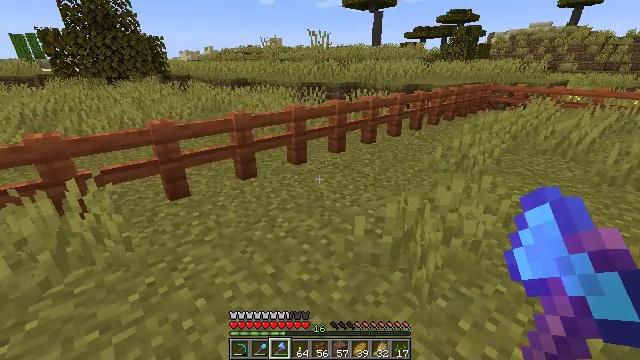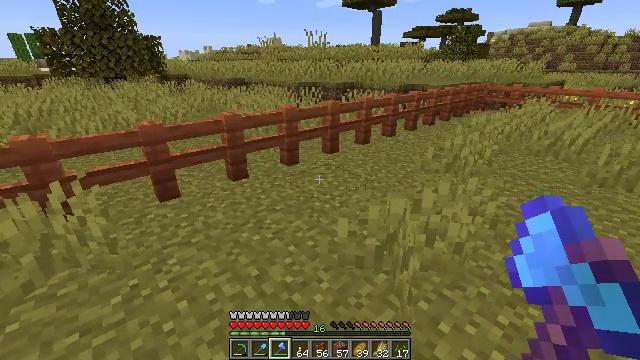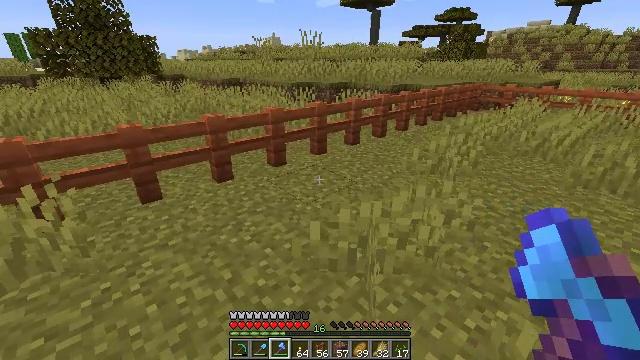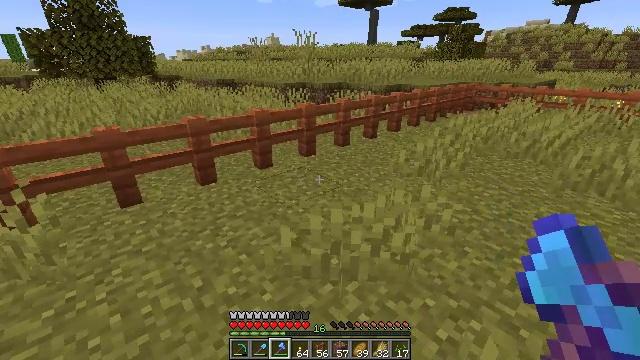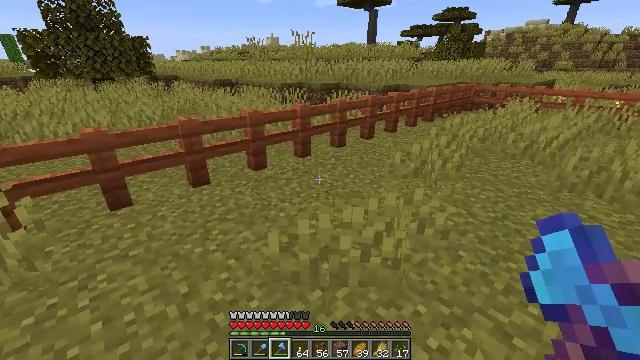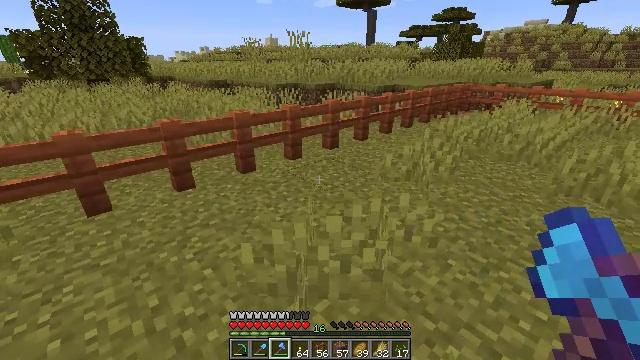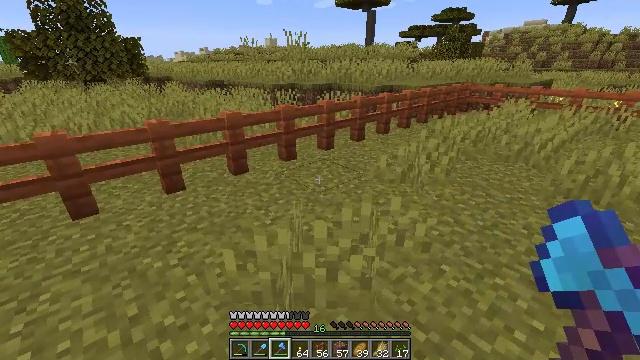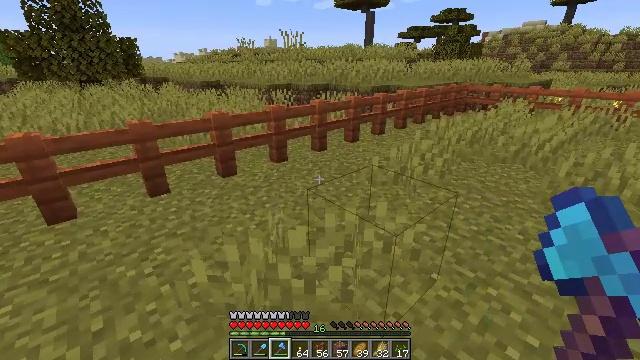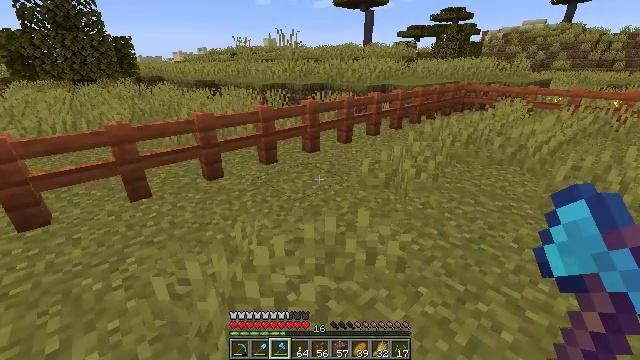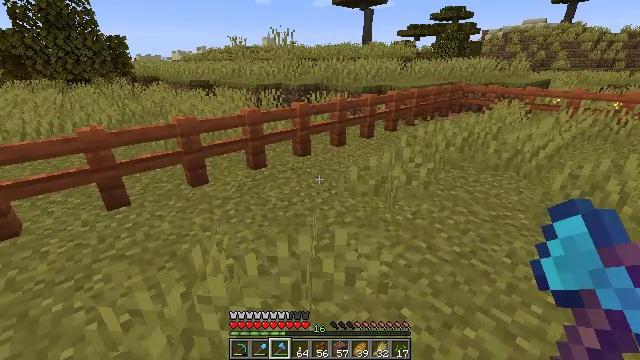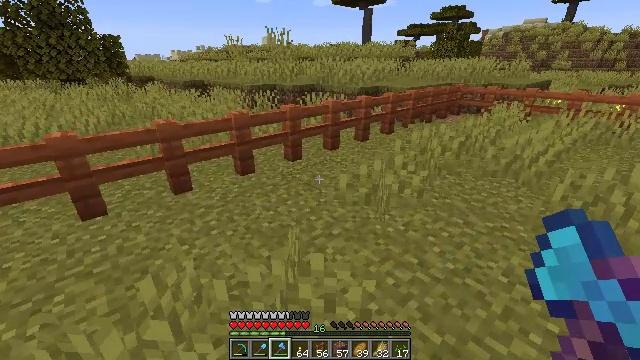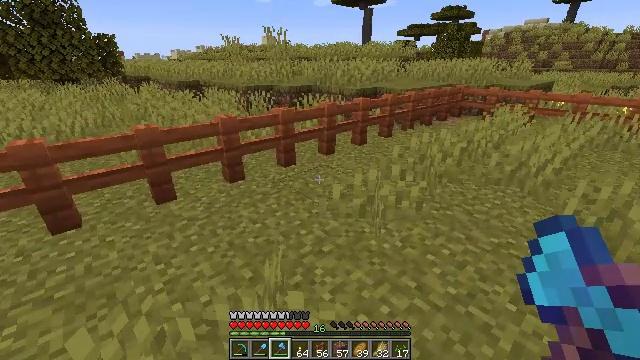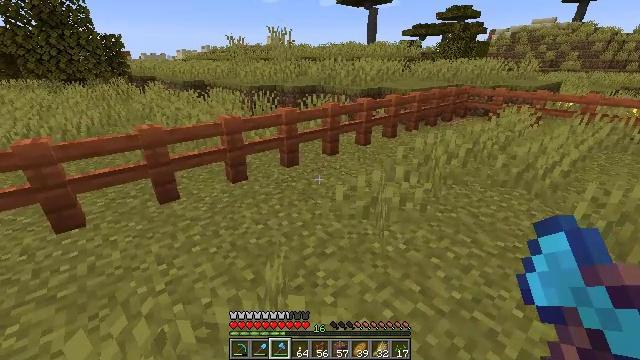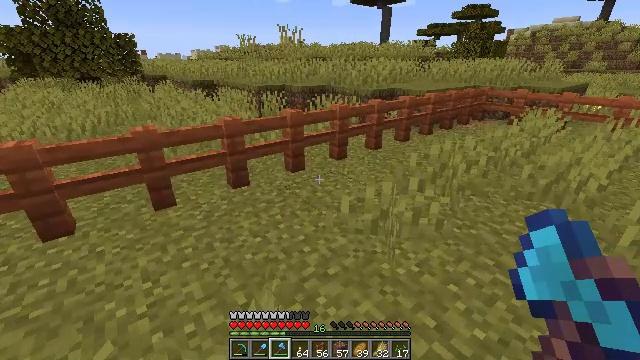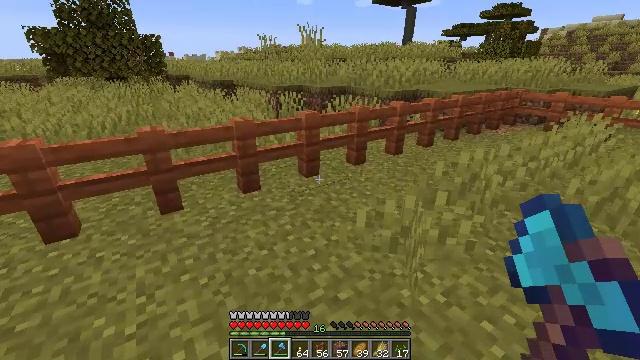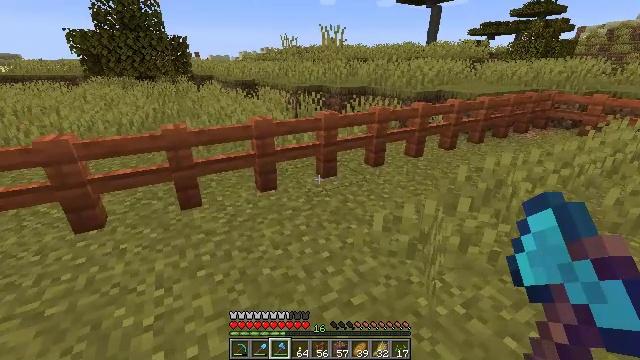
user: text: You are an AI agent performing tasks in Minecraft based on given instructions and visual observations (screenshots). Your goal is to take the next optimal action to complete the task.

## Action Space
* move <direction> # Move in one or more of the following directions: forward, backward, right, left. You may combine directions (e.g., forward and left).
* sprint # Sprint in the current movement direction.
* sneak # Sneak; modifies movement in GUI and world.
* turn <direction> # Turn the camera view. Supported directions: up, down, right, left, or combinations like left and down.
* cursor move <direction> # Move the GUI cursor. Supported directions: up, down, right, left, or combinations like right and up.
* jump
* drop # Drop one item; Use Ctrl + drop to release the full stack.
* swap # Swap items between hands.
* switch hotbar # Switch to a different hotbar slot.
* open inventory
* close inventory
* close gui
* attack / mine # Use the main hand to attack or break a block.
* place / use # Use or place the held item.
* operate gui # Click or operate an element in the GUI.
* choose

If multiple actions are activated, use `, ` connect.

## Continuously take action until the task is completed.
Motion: motion action
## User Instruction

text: Gather the acacia fence.
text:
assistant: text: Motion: move right
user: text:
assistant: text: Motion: move right
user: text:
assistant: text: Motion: move forward and move right
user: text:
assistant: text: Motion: move forward and move right
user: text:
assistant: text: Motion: move forward and move right
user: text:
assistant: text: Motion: move forward and move right
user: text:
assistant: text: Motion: move forward and move right
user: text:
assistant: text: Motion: move forward and move right
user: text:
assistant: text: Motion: move forward and move right
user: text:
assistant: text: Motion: move forward
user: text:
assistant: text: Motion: move forward
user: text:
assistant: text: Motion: move forward
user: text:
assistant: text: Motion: move forward, turn left
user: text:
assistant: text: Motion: move forward, turn left
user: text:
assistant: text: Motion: move forward, turn left
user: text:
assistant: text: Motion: move forward, turn left
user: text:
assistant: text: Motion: move forward, turn left
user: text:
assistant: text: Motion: move forward, turn left
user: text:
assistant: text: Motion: move forward and move right, turn left
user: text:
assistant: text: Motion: move forward and move right, turn left
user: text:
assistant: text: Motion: move forward and move right, turn left
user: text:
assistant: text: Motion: move forward and move right, turn left and down
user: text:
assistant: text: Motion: move forward and move right, turn left and down
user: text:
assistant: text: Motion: move forward and move right, turn left and down
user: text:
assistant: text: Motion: move forward, turn left and down
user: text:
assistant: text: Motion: turn left and down
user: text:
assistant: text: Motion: no_op
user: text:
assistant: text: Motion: attack / mine
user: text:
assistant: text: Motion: attack / mine
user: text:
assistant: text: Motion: attack / mine